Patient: sex F, age 56
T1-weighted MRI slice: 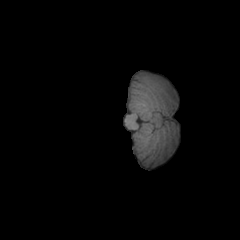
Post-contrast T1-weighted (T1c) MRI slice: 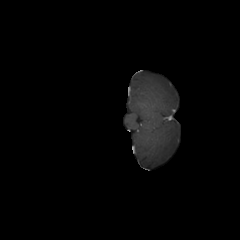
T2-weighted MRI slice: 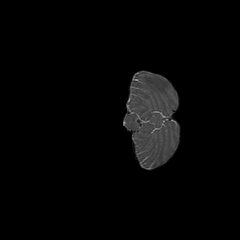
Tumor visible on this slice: no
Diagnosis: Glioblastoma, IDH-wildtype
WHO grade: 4